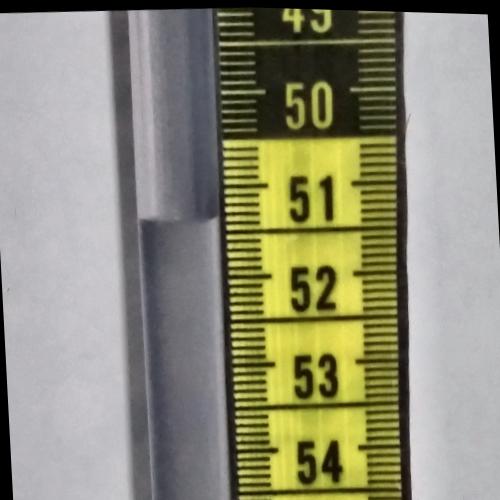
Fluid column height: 51.3 cm